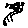
Label: cat